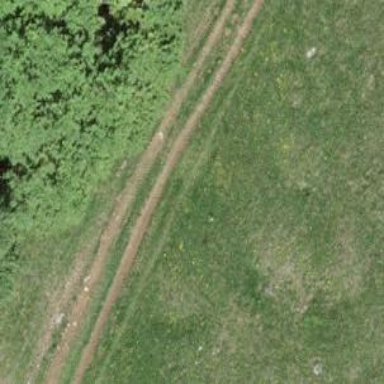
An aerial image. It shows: Track with grade 4 track type.